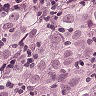
Metastatic tissue present: yes